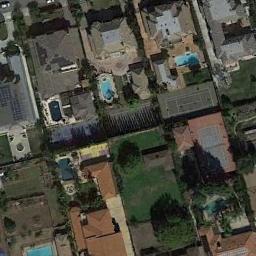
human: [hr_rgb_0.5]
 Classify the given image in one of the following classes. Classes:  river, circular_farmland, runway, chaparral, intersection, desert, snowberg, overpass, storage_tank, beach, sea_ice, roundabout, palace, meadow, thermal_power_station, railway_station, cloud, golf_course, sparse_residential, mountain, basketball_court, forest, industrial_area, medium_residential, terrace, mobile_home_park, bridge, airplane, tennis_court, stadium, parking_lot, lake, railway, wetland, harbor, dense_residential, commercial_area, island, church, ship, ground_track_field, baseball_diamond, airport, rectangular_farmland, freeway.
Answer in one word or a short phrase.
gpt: tennis_court